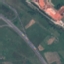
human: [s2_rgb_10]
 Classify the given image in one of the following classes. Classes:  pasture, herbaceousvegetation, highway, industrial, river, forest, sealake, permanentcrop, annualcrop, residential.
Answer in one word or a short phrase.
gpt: Highway